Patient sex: M
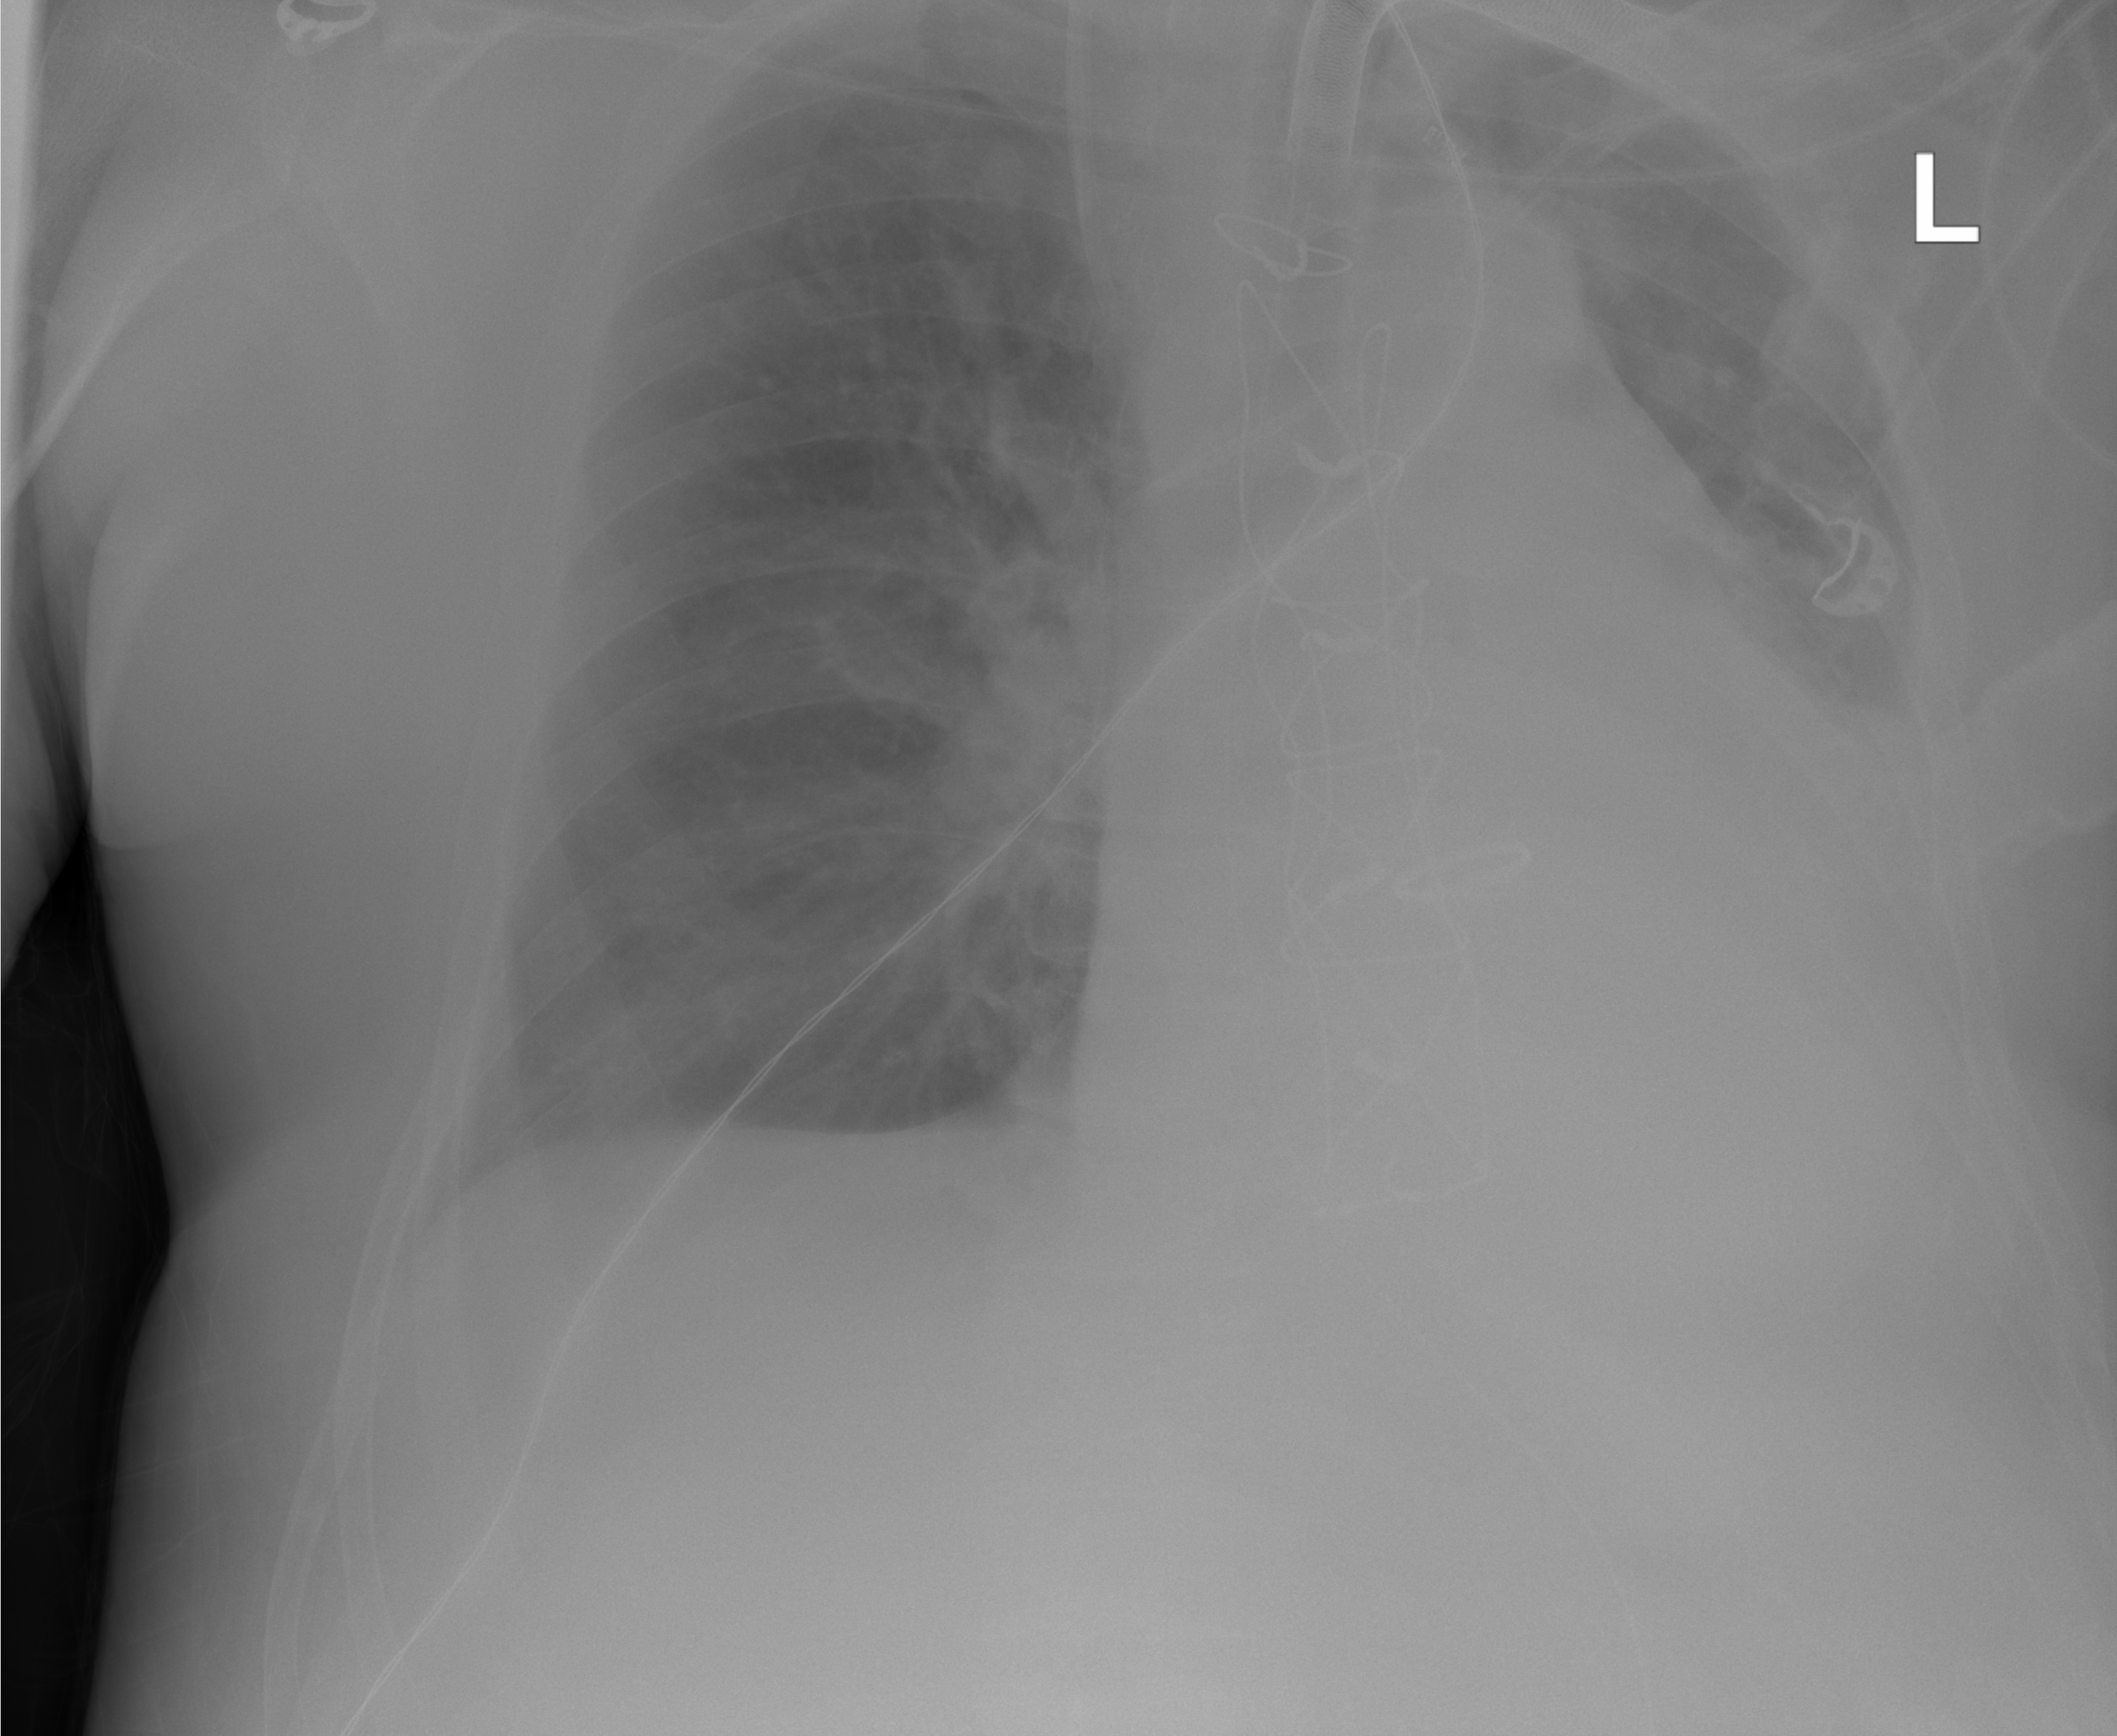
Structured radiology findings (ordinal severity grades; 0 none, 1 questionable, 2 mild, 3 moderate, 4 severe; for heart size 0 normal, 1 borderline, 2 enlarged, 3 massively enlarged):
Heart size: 3
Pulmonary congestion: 2
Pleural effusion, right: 0
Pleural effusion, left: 2
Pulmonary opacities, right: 0
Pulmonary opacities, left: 1
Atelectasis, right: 0
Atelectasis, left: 2